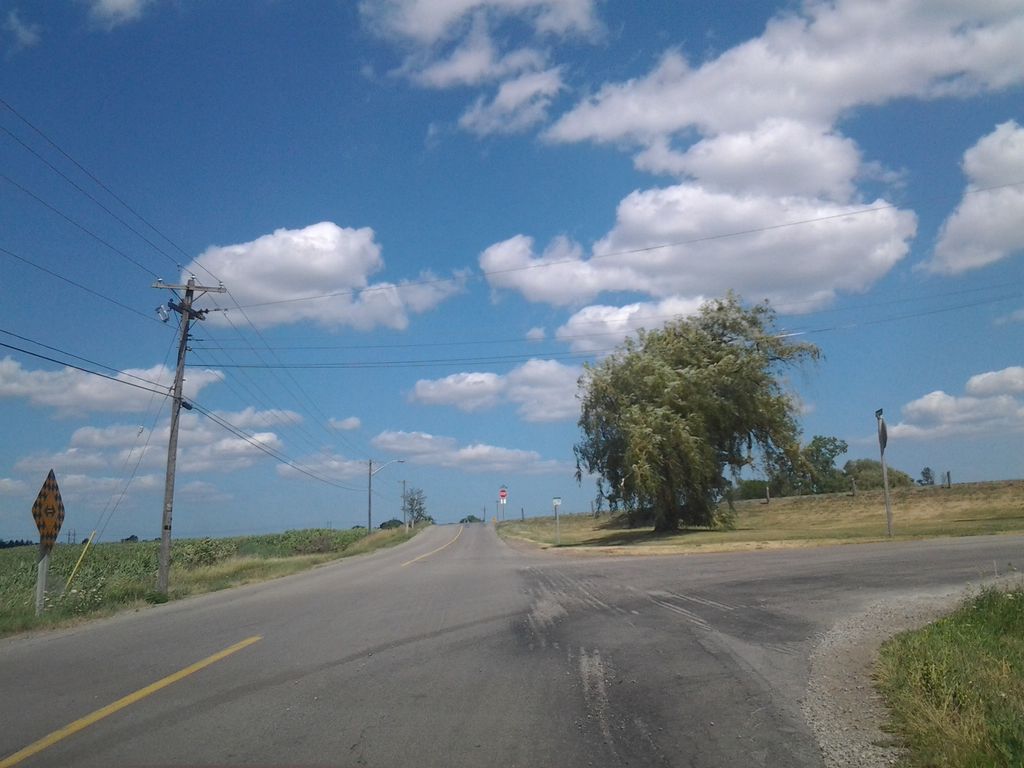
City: hamilton